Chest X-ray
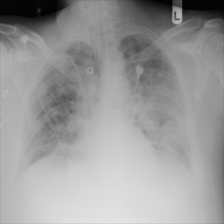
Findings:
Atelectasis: negative
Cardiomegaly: negative
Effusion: negative
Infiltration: positive
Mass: positive
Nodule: negative
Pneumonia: negative
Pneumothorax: negative
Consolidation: negative
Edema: negative
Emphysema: negative
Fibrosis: negative
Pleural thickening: negative
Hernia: negative